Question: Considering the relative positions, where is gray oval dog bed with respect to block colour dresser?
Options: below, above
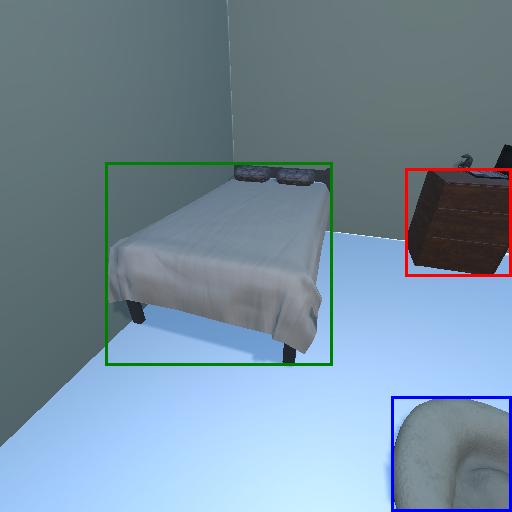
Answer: below